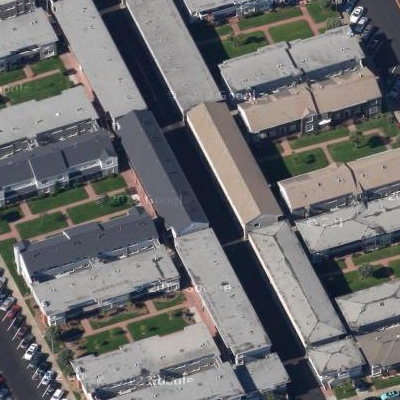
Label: Resident